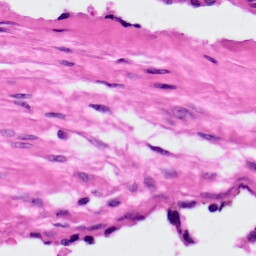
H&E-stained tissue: Ovarian